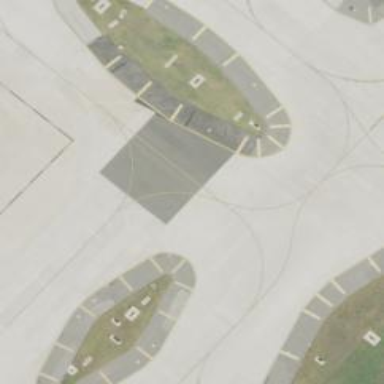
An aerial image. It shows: View of taxiway at the airport.